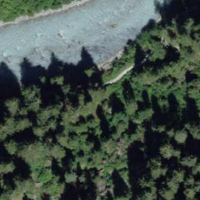
EUNIS habitat code: 43
Species observed at this site:
Cirsium erisithales